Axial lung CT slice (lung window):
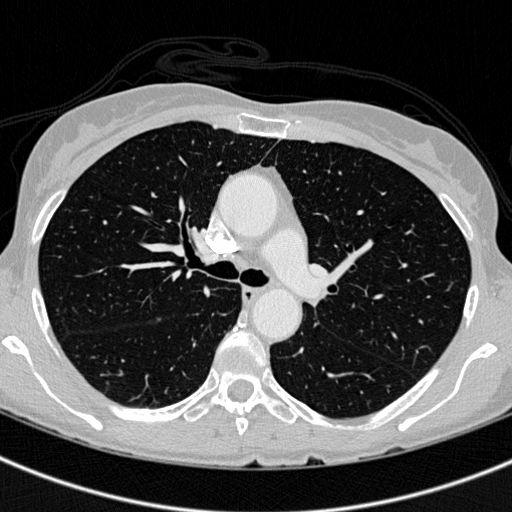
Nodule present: no